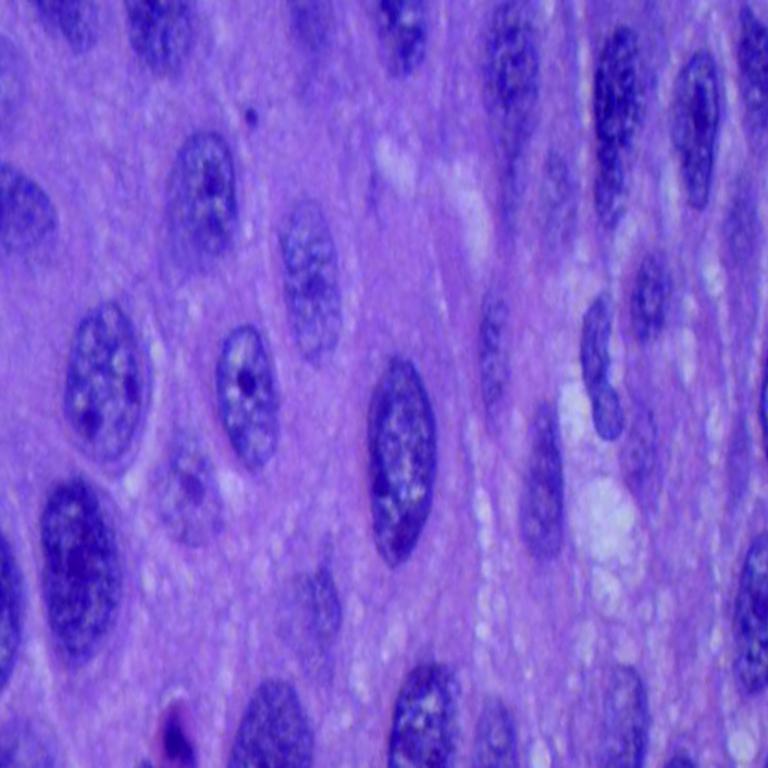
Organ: lung
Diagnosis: squamous carcinomas